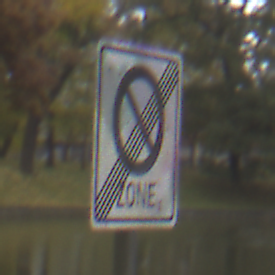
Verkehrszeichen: EndeEingeschraenktesHalteverbotZone
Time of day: MorningAfternoon
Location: Outdoor (Nature)
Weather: Overcast
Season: Autumn
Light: Natural